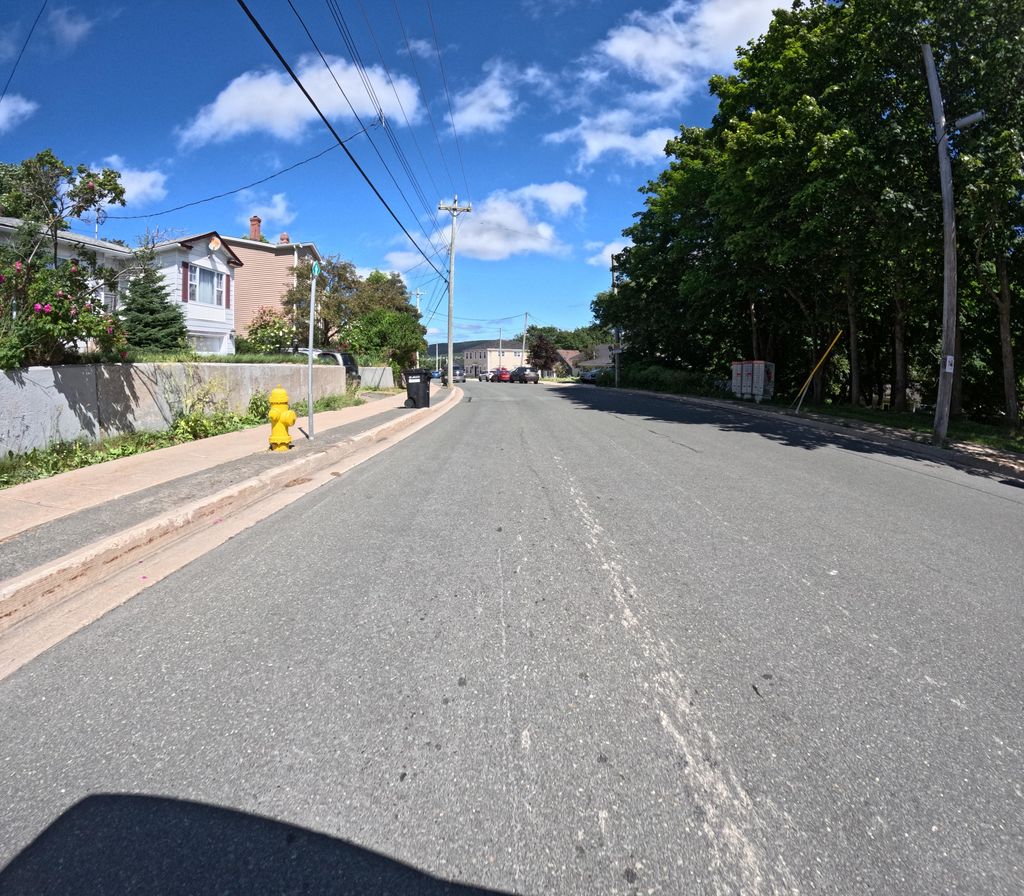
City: st_johns